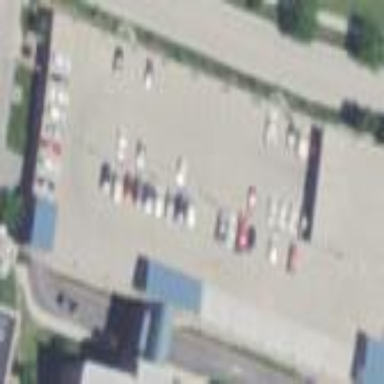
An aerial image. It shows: Multi-storey parking building.